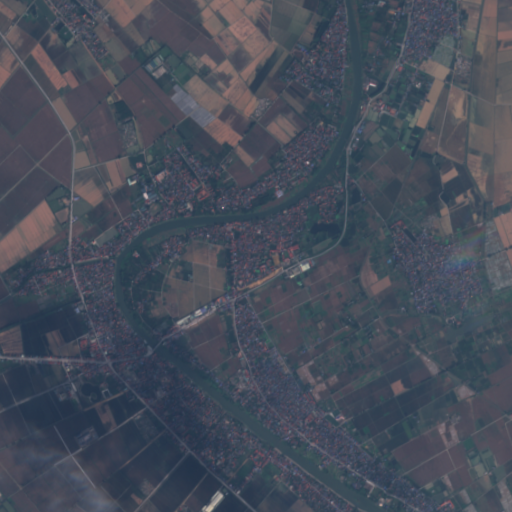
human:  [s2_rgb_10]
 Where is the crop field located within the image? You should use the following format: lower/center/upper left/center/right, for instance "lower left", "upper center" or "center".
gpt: The crop field is located in the upper left of the image.
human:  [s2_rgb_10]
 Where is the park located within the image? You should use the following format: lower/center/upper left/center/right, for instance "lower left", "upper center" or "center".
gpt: The park is located in the upper left of the image.
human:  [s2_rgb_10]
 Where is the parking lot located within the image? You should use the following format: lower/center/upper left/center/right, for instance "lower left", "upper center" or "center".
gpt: The parking lot is located in the lower center of the image.
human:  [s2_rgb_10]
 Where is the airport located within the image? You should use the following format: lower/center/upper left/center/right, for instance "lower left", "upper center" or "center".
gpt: There is no airport in the image.